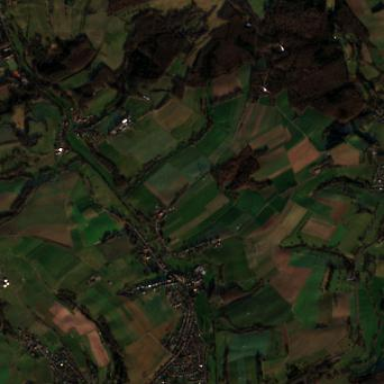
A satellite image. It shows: View of farmland.